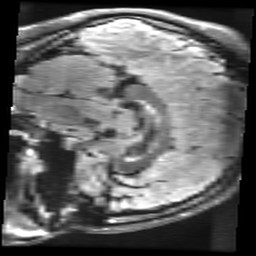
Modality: FLAIR
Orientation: sagittal
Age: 21
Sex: female
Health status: healthy
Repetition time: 12 s
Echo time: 0.09782 s